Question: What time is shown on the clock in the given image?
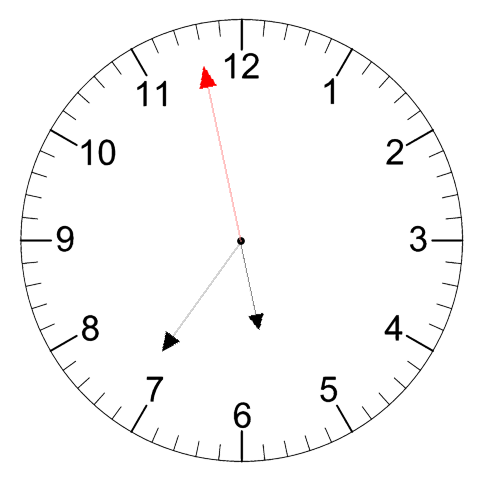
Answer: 05:35:58